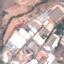
Land use / land cover: Industrial